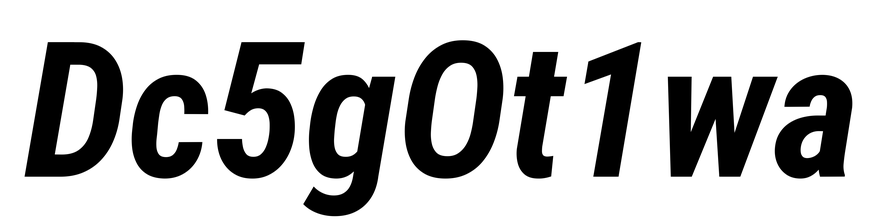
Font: Roboto-Italic_Condensed_Bold_Italic